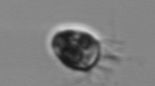
Label: Balanion